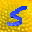
Label: 5